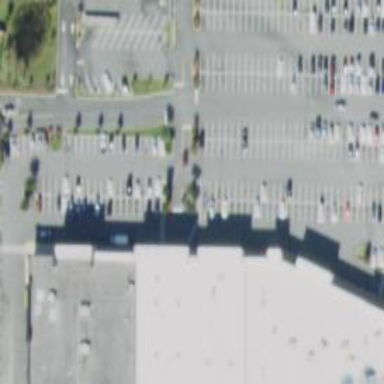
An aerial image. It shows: Parking space is available.